Field crop: maize
Growth stage: 1
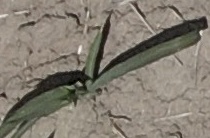
Species: sorghum